Question: In <URL>, how can I clip the open path such that the clipped parts get completed using the polygon contours and, when possible, a single path remains instead of disjoint segments?
What Clipper operations can achieves this?

Note that the clipping polygon is not necessarily a rectangle like in the example, so the completed segments may be polylines themselves.
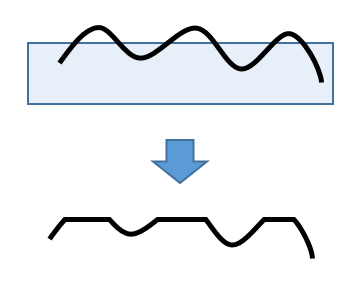
Answer: Based on <URL> thread it is not possible to do so for open paths.
However, if the open subject path can be closed with a closing path (which is not always guaranteed to be possible), then intersecting/clipping it and then removing the closing path segments will leave the desired results.